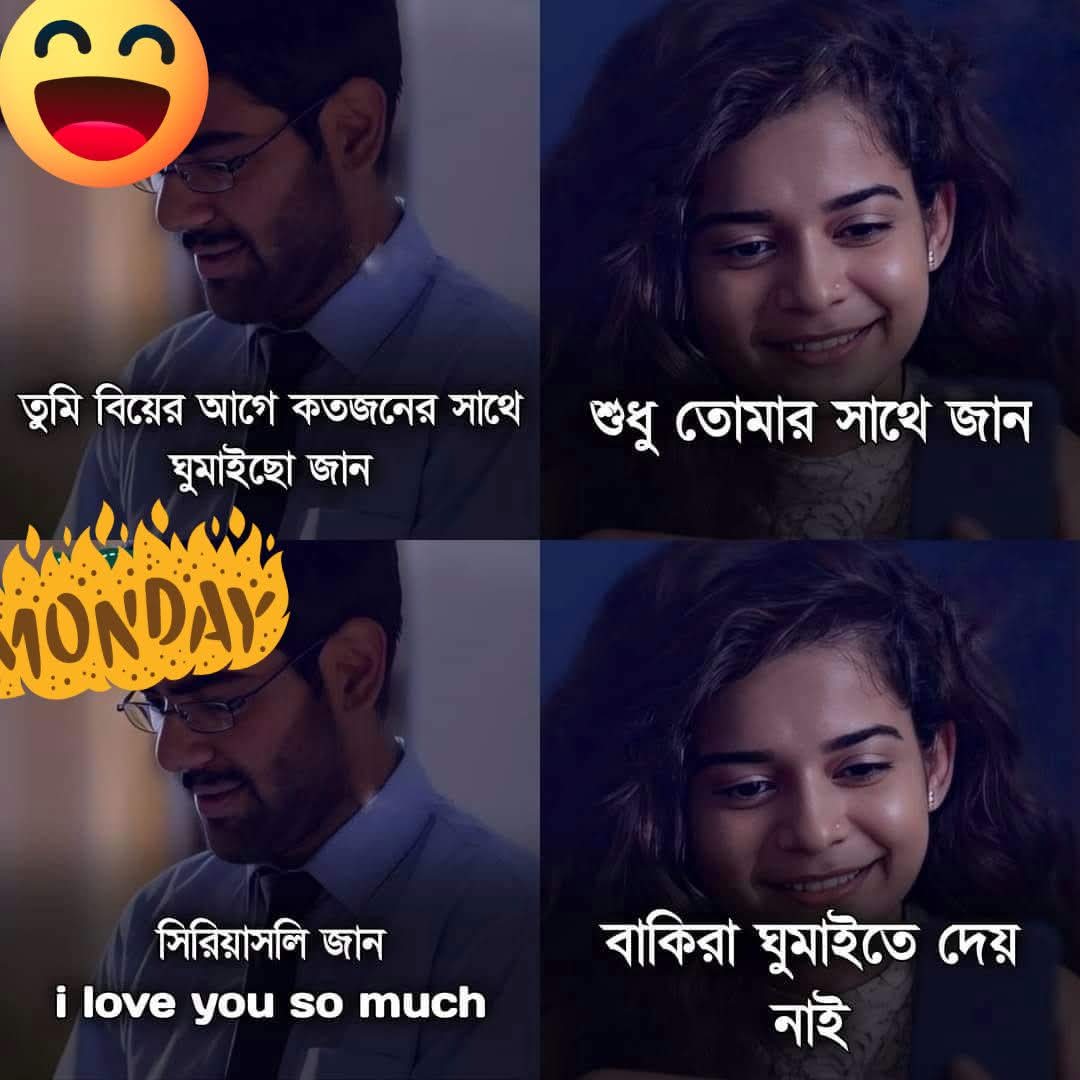
Text: তুমি বিয়ের আগে কতজনের সাথে ঘুমাইছো জান
শুধু তোমার সাথে জান
সিরিয়াসলি জান i love you so much
বাকিরা ঘুমাইতে দেয় নাই
Label: Non Hate